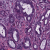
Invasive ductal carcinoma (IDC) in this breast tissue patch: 1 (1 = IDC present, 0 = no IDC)